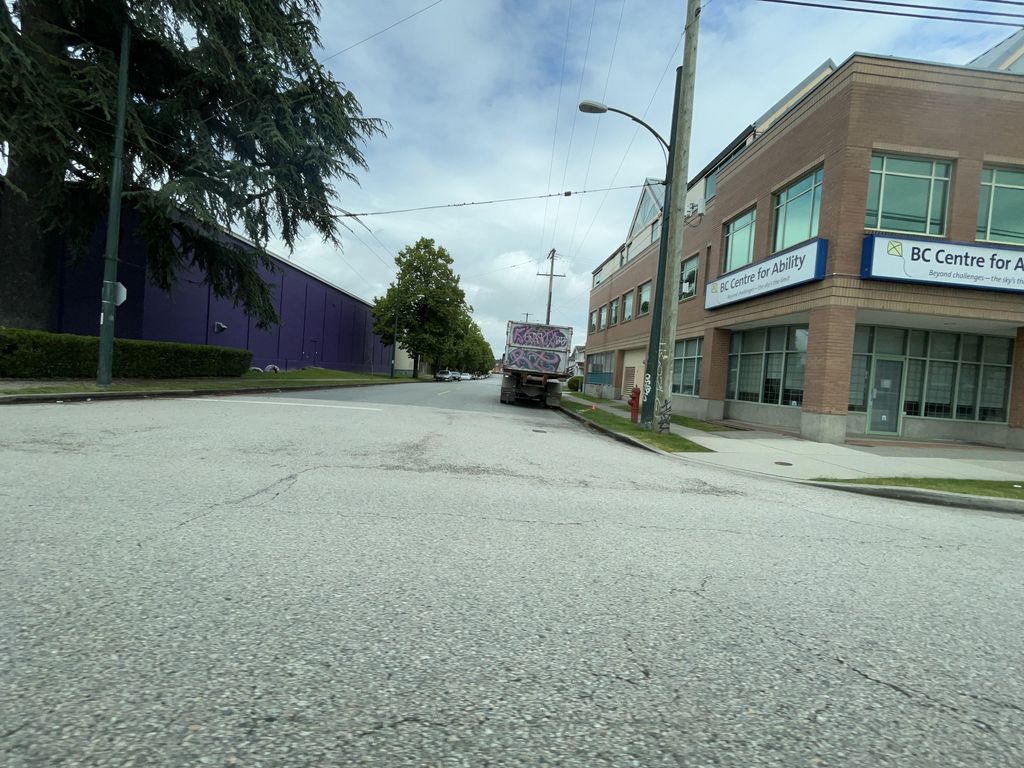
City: vancouver